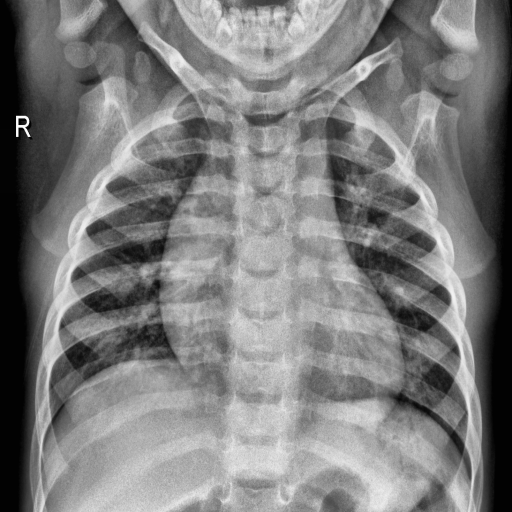
Finding: NORMAL